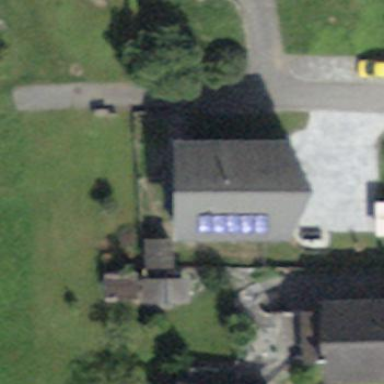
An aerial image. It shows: Detached building.